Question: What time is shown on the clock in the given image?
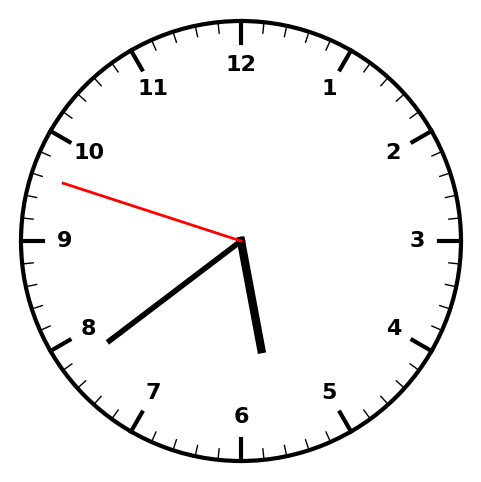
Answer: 05:38:48